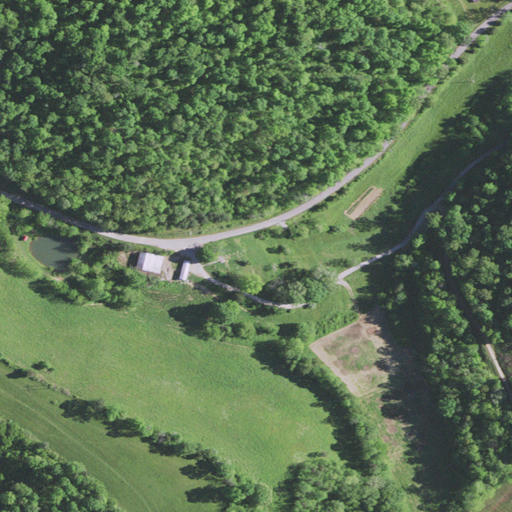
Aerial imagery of valley in Kentucky named Cope Hollow containing deciduous forest, pasture, open development, low intensity development, shrub, grassland, mixed forest, and medium intensity development